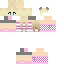
A female human skin with pale skin, wearing blonde long hair dressed in a blue tshirt and red pants, featuring a closed mouth.